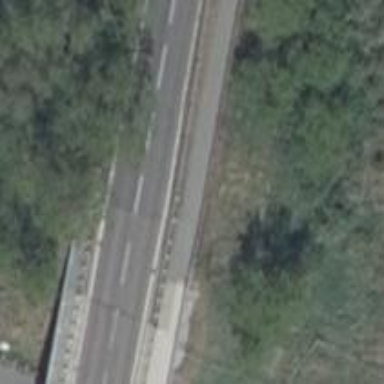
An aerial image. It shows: Tertiary road on asphalt surface crossing over bridge.